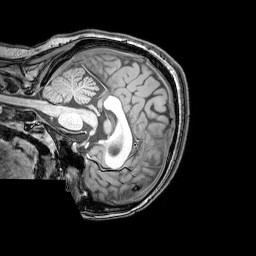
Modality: T1w
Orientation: sagittal
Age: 22
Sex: female
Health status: healthy
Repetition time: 0.081 s
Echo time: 0.037 s